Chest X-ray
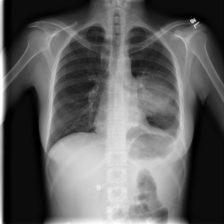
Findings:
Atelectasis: negative
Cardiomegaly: negative
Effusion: positive
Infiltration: negative
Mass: negative
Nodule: negative
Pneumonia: positive
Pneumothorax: negative
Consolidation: negative
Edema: negative
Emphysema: negative
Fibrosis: negative
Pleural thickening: negative
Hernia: negative